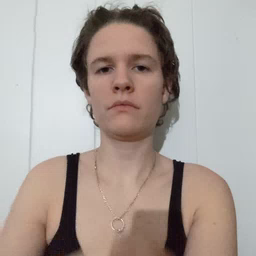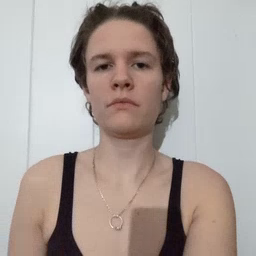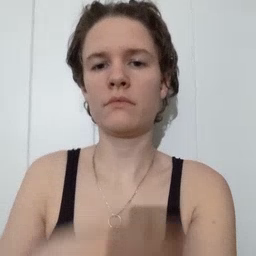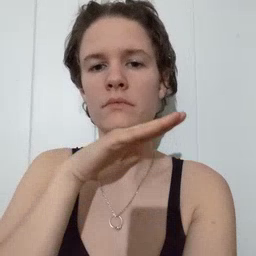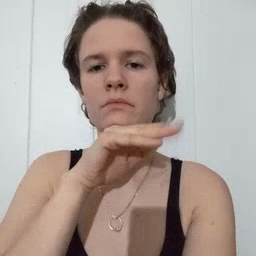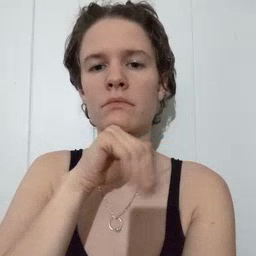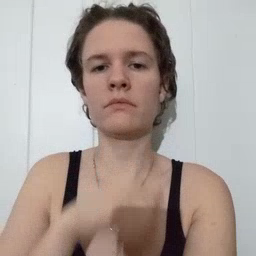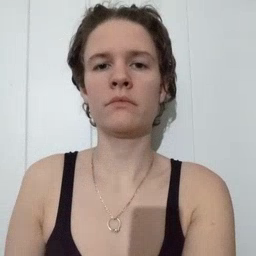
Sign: pig